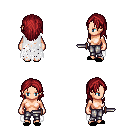
a pixel art fantasy rpg character, female body template, human, light skin, white tattered cape, metal pants, brunette long hairstyle, black slippers, dagger, four views (front, back, left, right), 2x2 character sprite sheet, small pixel art, hard edges, no anti-aliasing